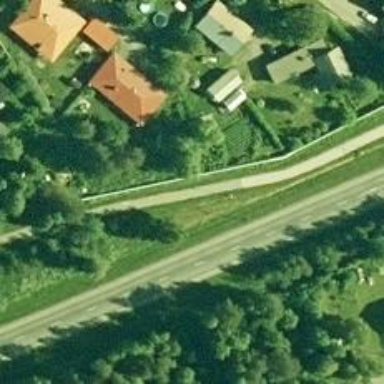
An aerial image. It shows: Asphalt cycleway.